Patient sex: M
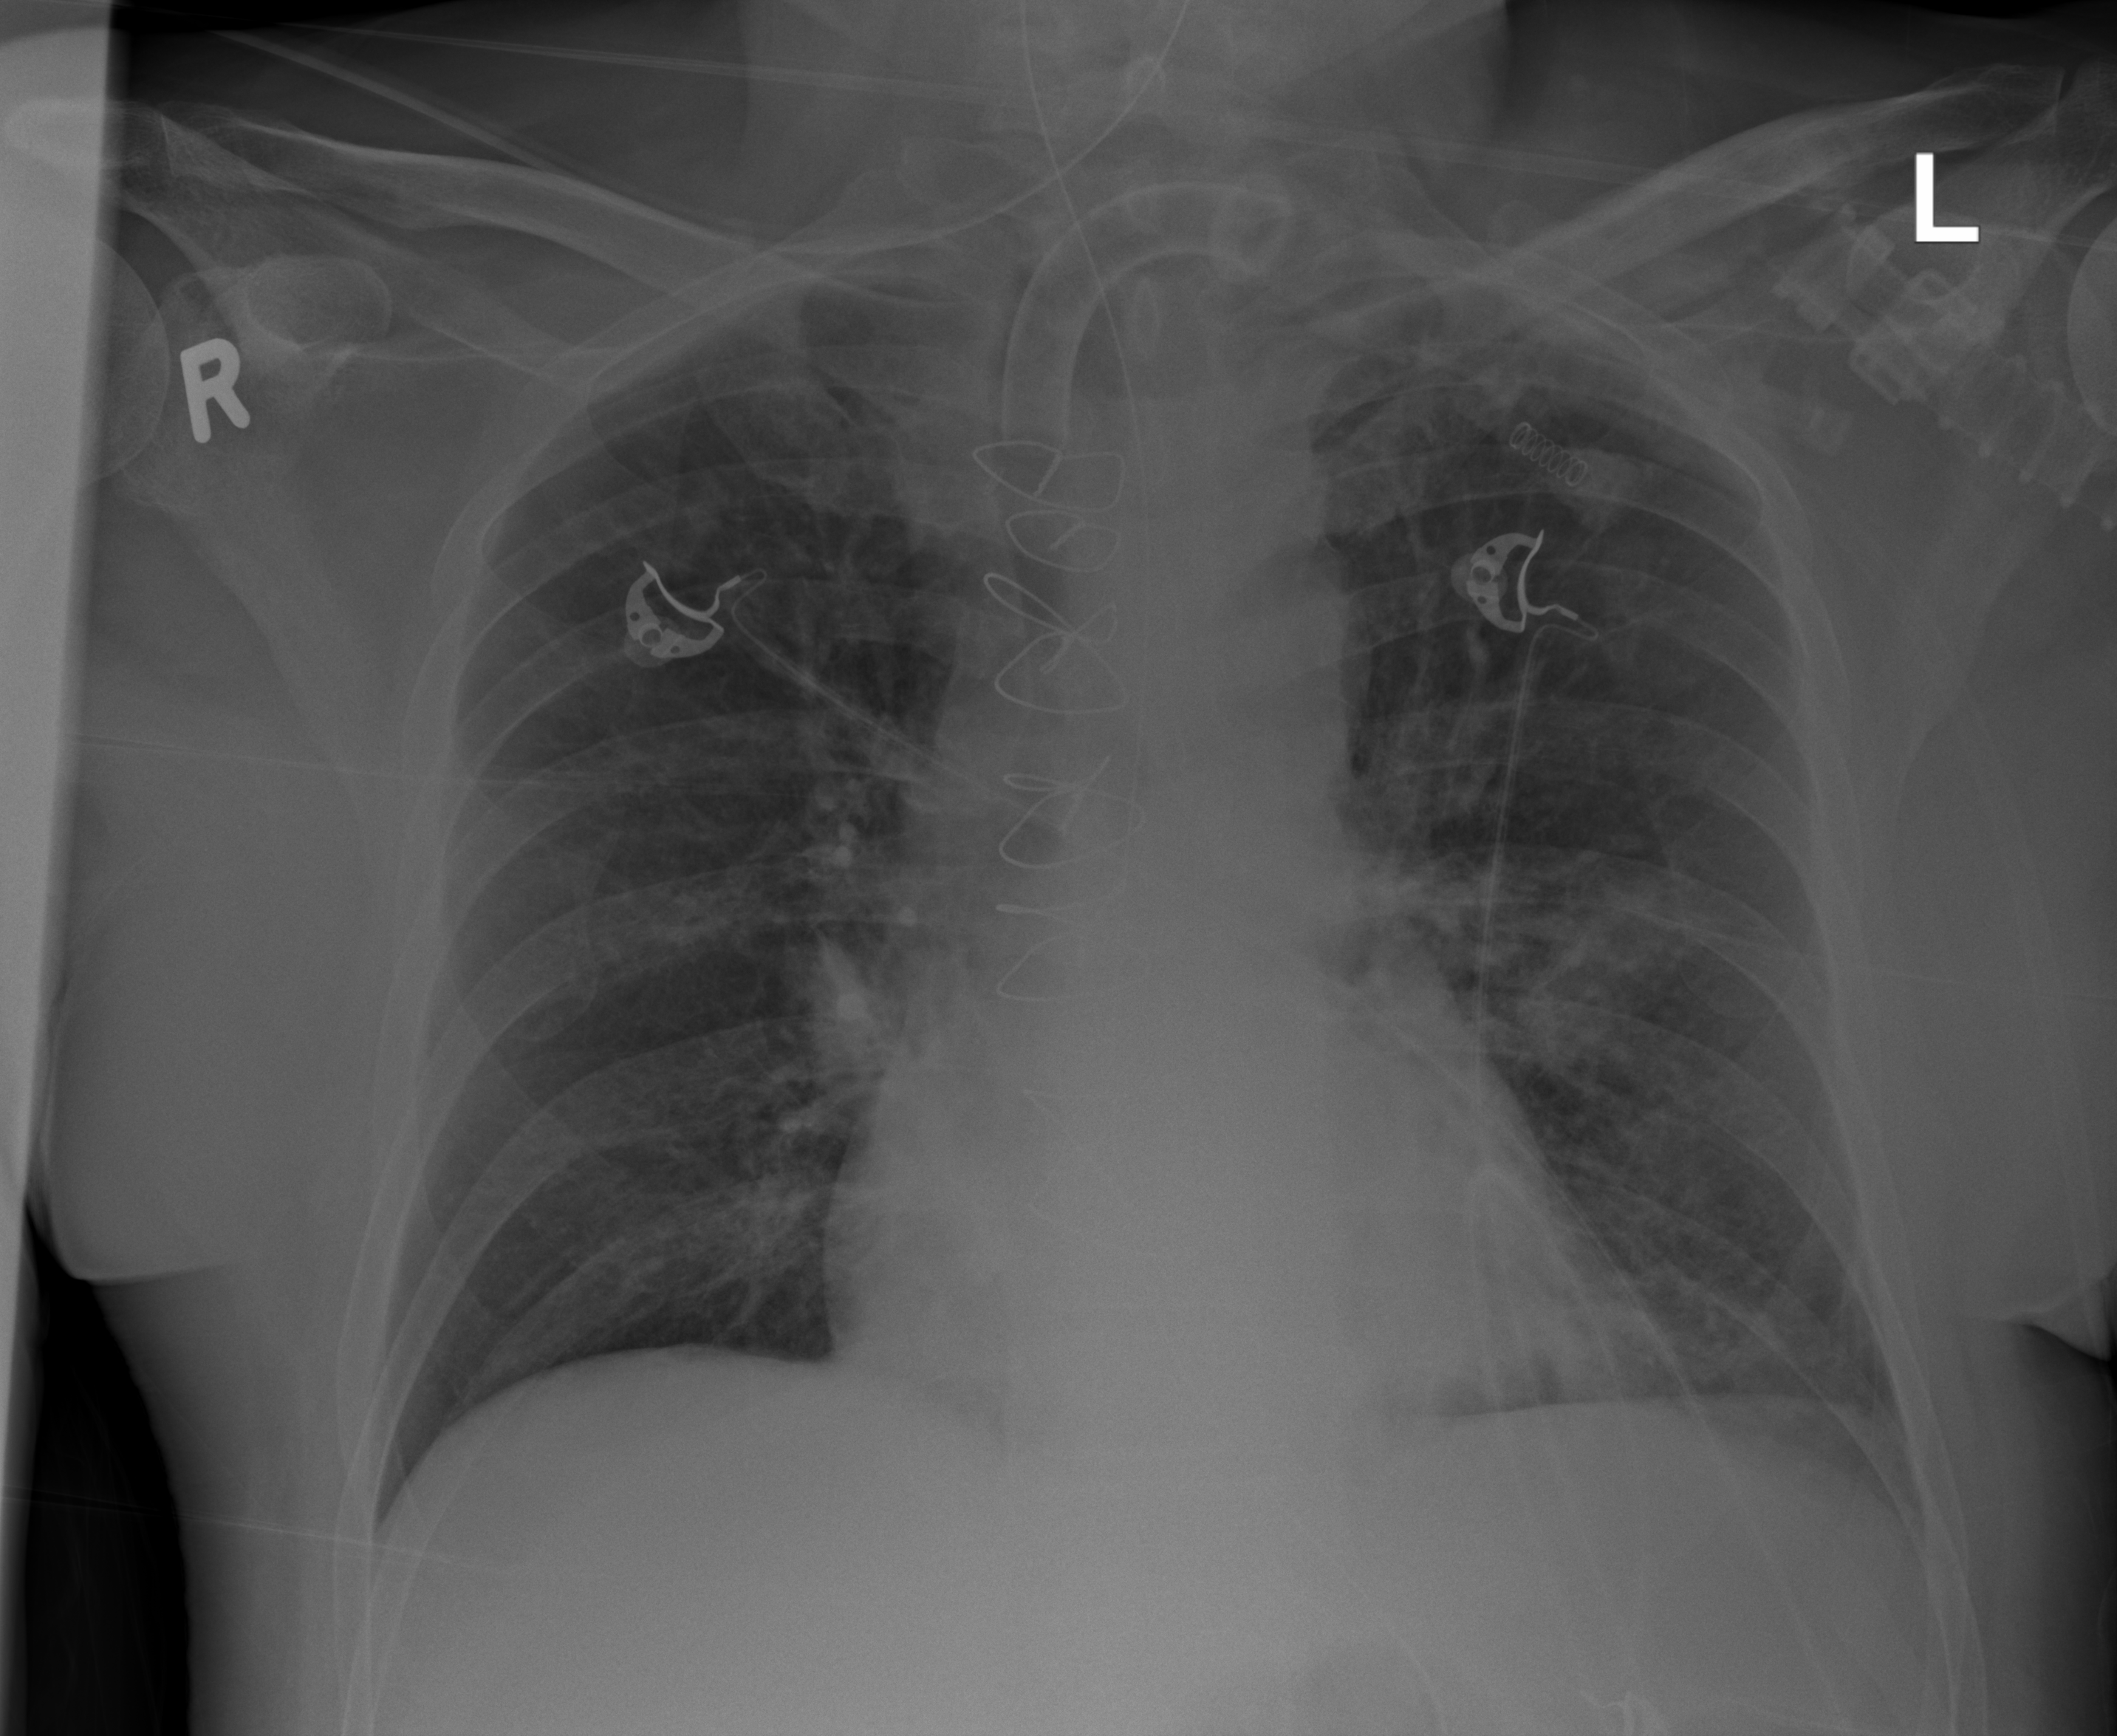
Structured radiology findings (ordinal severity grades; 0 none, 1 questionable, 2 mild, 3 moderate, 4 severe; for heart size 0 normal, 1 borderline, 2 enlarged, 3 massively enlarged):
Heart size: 0
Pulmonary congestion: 2
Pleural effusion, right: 0
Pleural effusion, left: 1
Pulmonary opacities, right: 2
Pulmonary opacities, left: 2
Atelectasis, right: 0
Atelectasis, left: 0